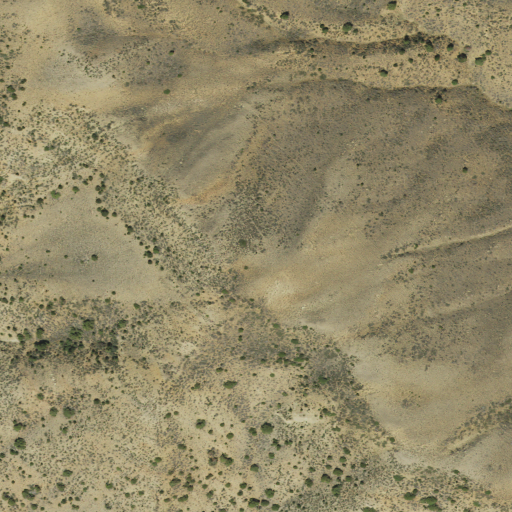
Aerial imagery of mountains in Utah named Tepee Mountains containing shrub and grassland